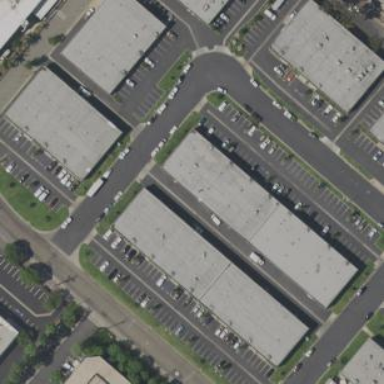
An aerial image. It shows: Commercial building.